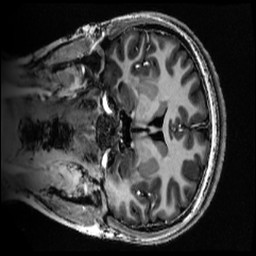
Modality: MP2RAGE
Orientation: coronal
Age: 21
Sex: female
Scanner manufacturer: siemens
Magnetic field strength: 6.98 T
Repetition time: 6 s
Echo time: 0.00283 s